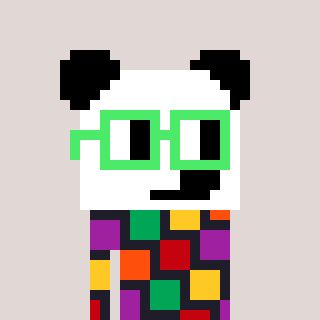
a pixel art character with square light green glasses, a panda-shaped head and a grayscale-colored body on a warm background